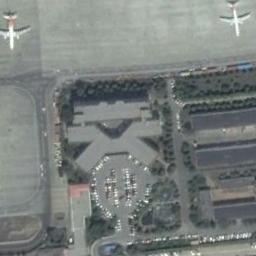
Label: airplane